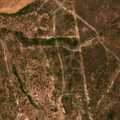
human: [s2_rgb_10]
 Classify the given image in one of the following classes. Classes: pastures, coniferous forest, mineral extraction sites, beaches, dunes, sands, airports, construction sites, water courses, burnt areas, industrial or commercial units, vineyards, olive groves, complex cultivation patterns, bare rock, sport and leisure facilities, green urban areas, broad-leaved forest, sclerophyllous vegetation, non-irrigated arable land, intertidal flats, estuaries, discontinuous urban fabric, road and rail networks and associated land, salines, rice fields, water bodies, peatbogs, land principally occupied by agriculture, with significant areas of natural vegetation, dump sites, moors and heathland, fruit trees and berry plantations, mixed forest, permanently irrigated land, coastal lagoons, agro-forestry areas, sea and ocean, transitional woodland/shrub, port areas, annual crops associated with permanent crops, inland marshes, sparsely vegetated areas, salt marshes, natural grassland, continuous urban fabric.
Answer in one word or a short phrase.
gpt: non-irrigated arable land, broad-leaved forest